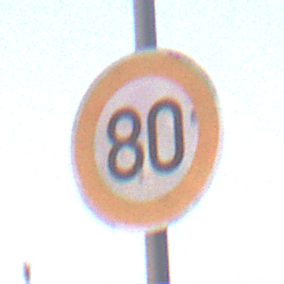
Verkehrszeichen: Geschwindigkeit80
Umgebung: Outdoor, Urban
Tageszeit: SunriseSunset
Wetter: Clear
Licht: Natural
Jahreszeit: NotSpecified
Kontrast: MediumContrast